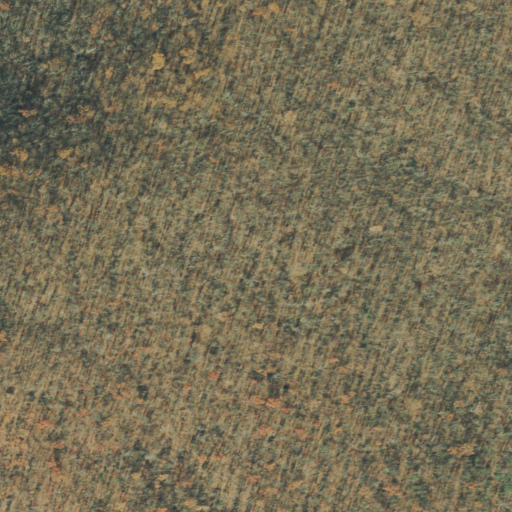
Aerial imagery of mountain in Tennessee named Hatfield Mountain containing only deciduous forest